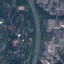
Label: Highway